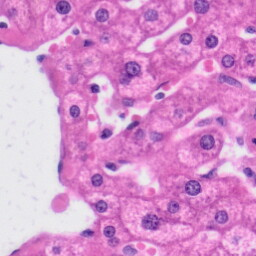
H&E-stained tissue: Liver